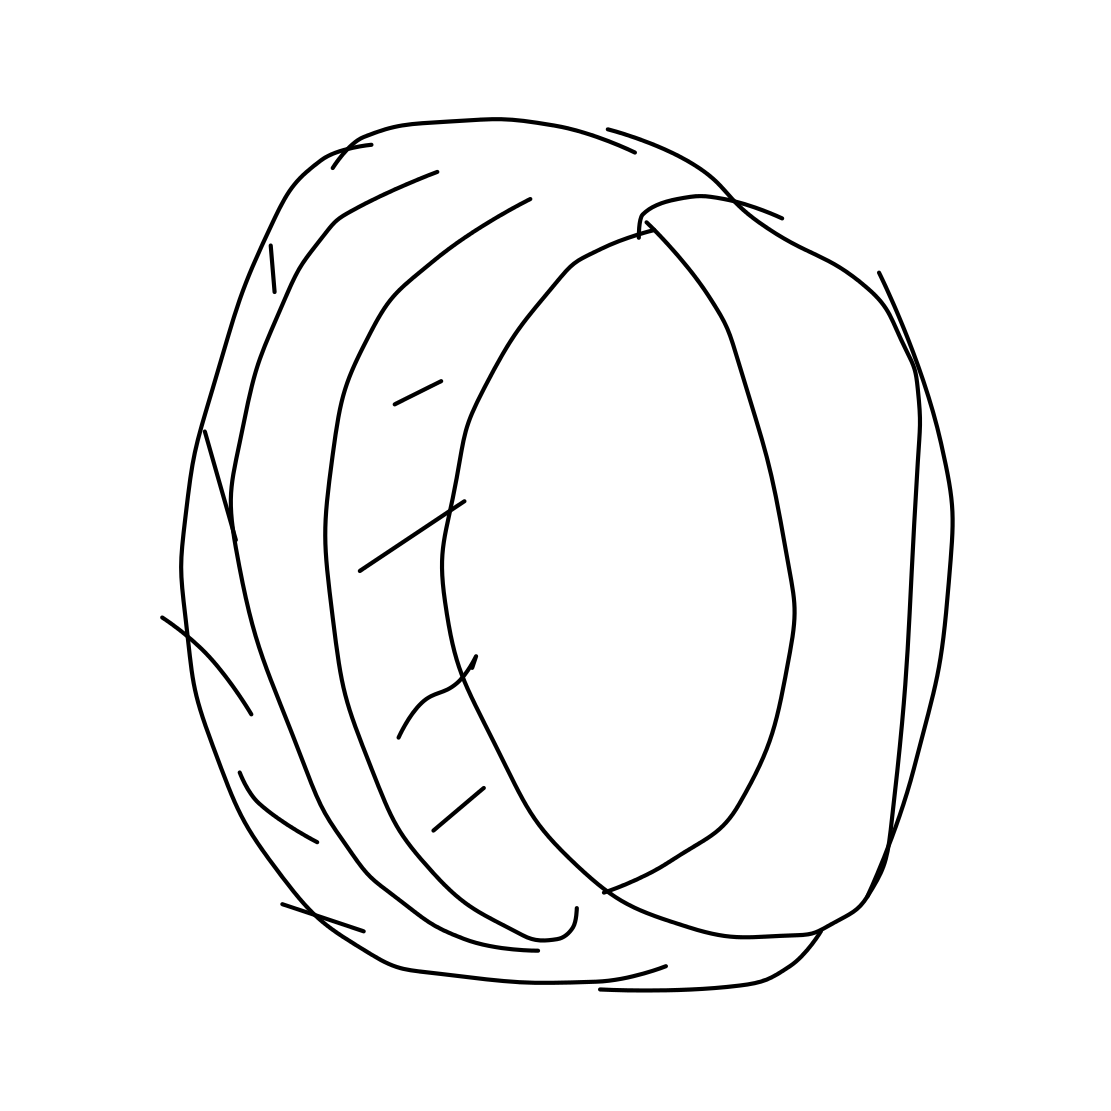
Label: tire